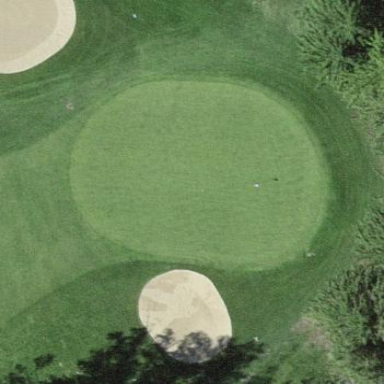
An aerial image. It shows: Green golf area with grass land use.